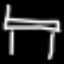
Label: bed